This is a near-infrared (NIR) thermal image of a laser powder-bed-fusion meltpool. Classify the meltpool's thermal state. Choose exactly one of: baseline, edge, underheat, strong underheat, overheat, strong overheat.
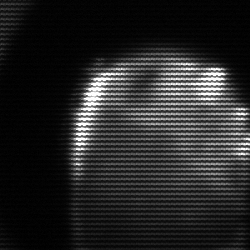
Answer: edge